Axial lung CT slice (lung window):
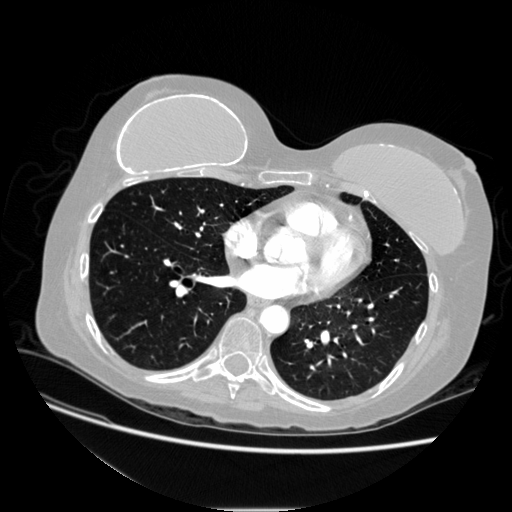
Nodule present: no